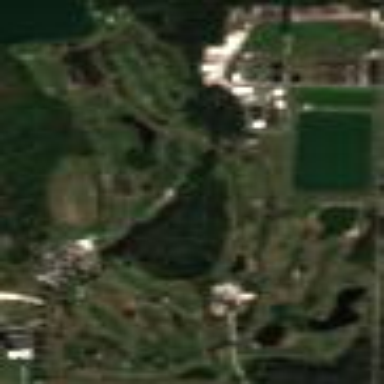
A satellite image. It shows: Golf course.